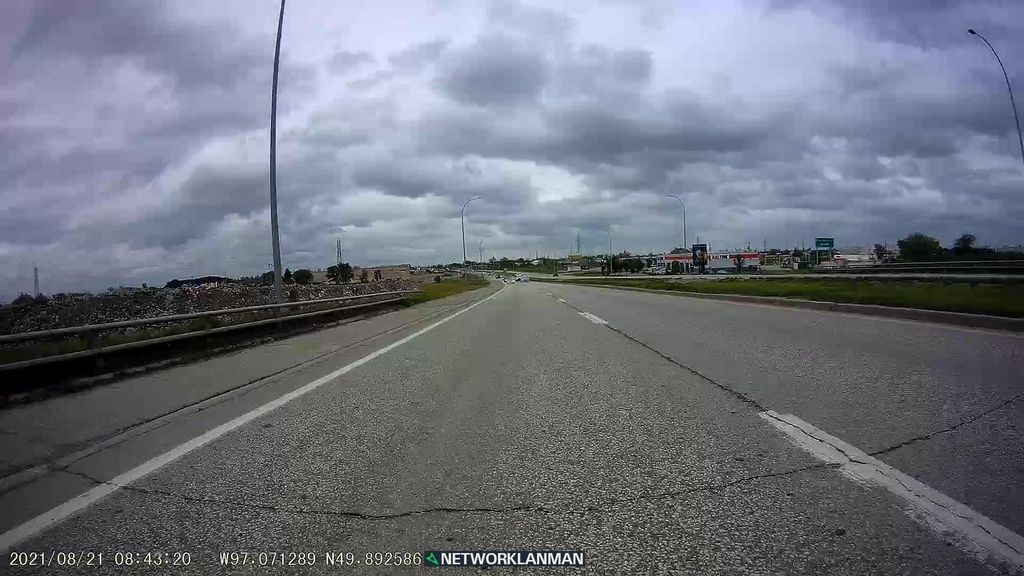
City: winnipeg